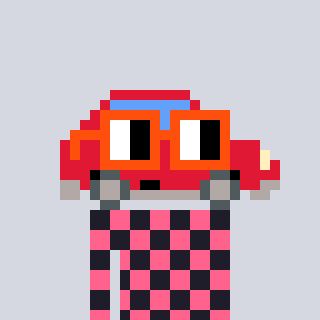
a pixel art character with square orange glasses, a car-shaped head and a grayscale-colored body on a cool background